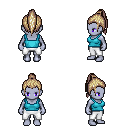
a pixel art fantasy rpg character, female body template, dark elf, purple skin, teal pirate shirt, white pants, white blonde long topknot hairstyle, four views (front, back, left, right), 2x2 character sprite sheet, small pixel art, hard edges, no anti-aliasing